Question: Android debug build is missing the .so files in the jniLibs folder.
Project level build.gradle given below
'''
// Top-level build file where you can add configuration options common to all sub-projects/modules.
buildscript {
repositories {
google()
jcenter()
}
dependencies {
classpath 'com.android.tools.build:gradle:3.5.0'
// NOTE: Do not place your application dependencies here; they belong
// in the individual module build.gradle files
}
}
allprojects {
repositories {
google()
jcenter()
}
}
task clean(type: Delete) {
delete rootProject.buildDir
}
'''
app level build.gradle given below:
'''
apply plugin: 'com.android.application'
android {
compileSdkVersion 29
buildToolsVersion "29.0.0"
defaultConfig {
applicationId "com.test.mobiocean"
minSdkVersion 22
targetSdkVersion 29
versionCode 1
versionName "1.0"
testInstrumentationRunner "androidx.test.runner.AndroidJUnitRunner"
}
buildTypes {
release {
minifyEnabled false
proguardFiles getDefaultProguardFile('proguard-android-optimize.txt'), 'proguard-rules.pro'
}
}
sourceSets {
main {
jniLibs.srcDirs 'src/main/jniLibs'
}
}
}
dependencies {
implementation fileTree(include: ['*.jar'], dir: 'libs')
implementation 'androidx.appcompat:appcompat:1.1.0'
implementation 'androidx.constraintlayout:constraintlayout:1.1.3'
testImplementation 'junit:junit:4.12'
androidTestImplementation 'androidx.test🏃1.2.0'
androidTestImplementation 'androidx.test.espresso:espresso-core:3.2.0'
}
'''

however if I do a Build -> Rebuild Project, the generated apk has the required .so files. But when I am connected to the device and running the application the apk is not including the required .so files.
I have checked the build/intermediates/merged_jni_libs folder, it contains the required files in all cases.
I am using Android Studio 3.5 and using Android Gradle Plugin 3.5.0 and Gradle version 5.4.1
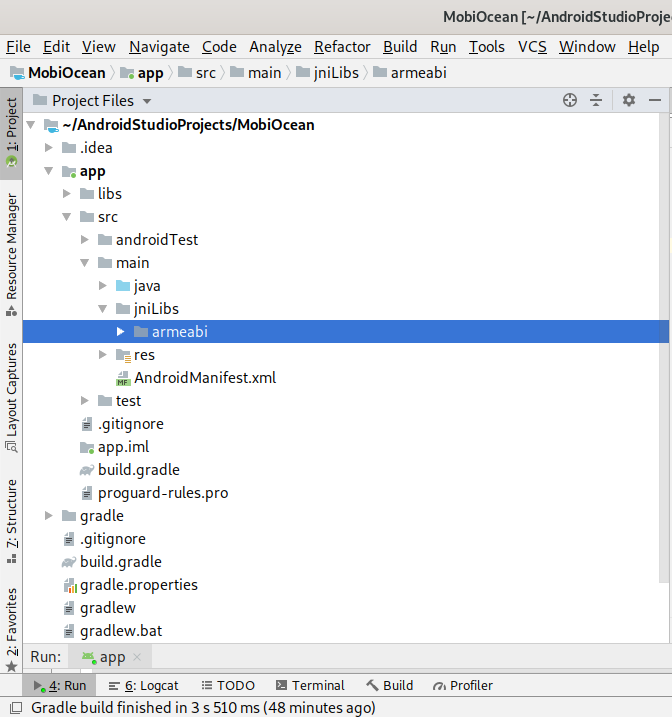
Answer: Explicitlty adding the architecure variants to the app grade file also helps:
'''
buildTypes {
release {
minifyEnabled false
proguardFiles getDefaultProguardFile('proguard-android.txt'), 'proguard-rules.pro'
ndk {
abiFilters "armeabi"
}
}
debug {
ndk {
abiFilters "armeabi"
}
}
}
'''